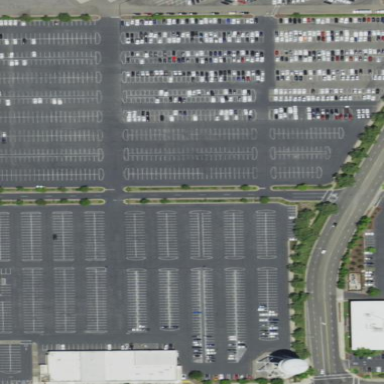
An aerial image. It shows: Parking area.